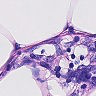
Metastatic tissue present: no